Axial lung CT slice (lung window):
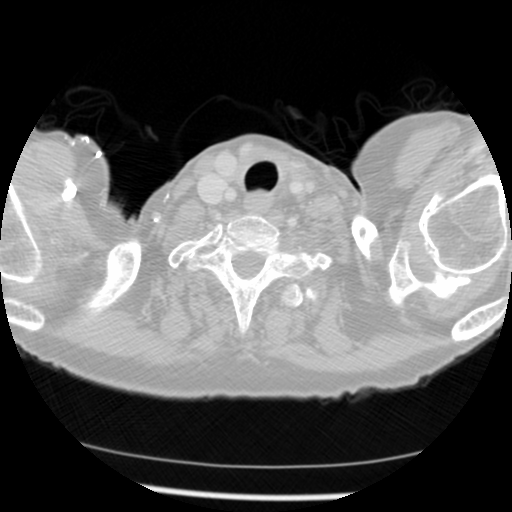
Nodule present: no